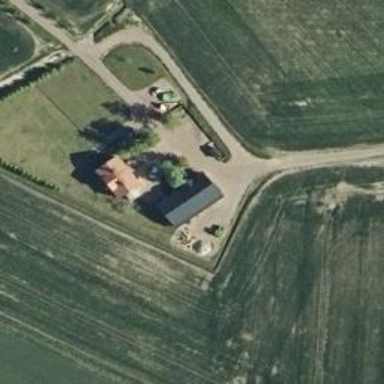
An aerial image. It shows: Farm.